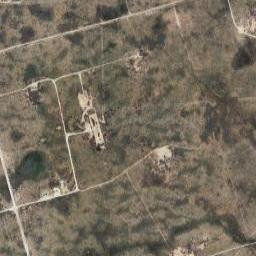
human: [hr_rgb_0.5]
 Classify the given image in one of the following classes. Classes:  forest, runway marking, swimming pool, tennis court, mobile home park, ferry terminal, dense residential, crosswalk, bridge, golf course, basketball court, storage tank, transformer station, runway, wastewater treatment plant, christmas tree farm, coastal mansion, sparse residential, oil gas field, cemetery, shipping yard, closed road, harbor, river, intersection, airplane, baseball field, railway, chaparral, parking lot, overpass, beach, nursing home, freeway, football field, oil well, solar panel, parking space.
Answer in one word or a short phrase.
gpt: oil gas field